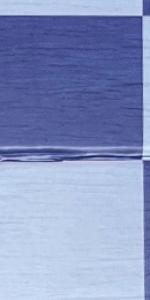
Label: Empty